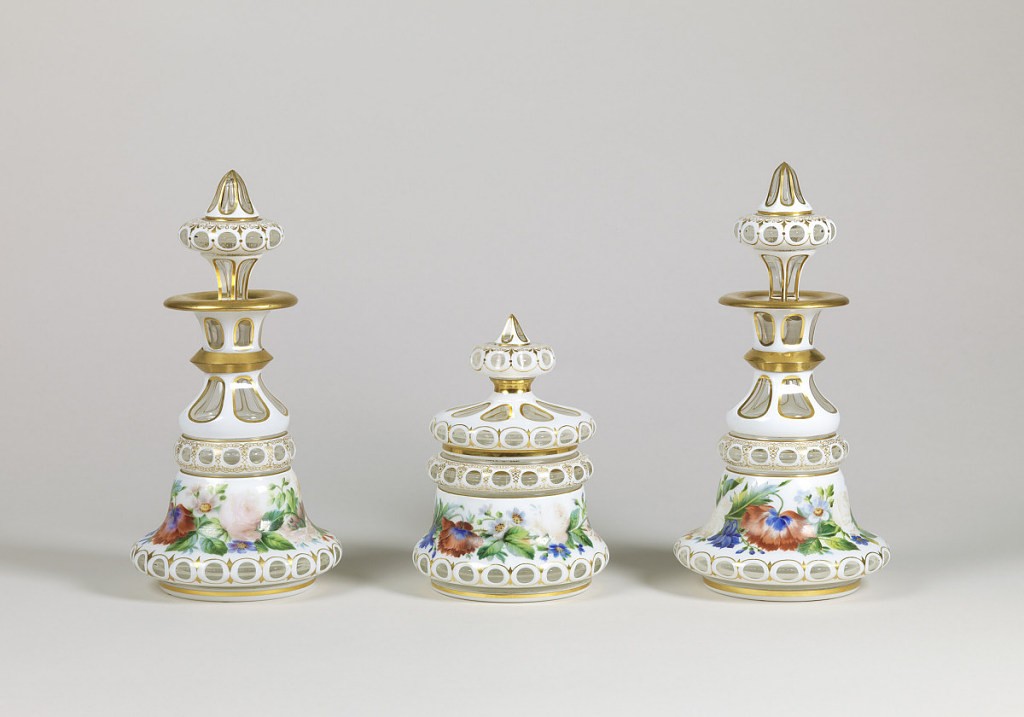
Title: Scent bottle and lid
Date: ca. 1870
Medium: Enameled and gilt glass
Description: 1992-5-43-a,b: White glass jar and cover with an undulating form ...;     1992-5-44-a,b: White glass scent bottle with an undulating form a...;     1992-5-45-a,b: White glass scent bottle with an undulating form a...